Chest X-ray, PA view. Patient: 40 years old, sex F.
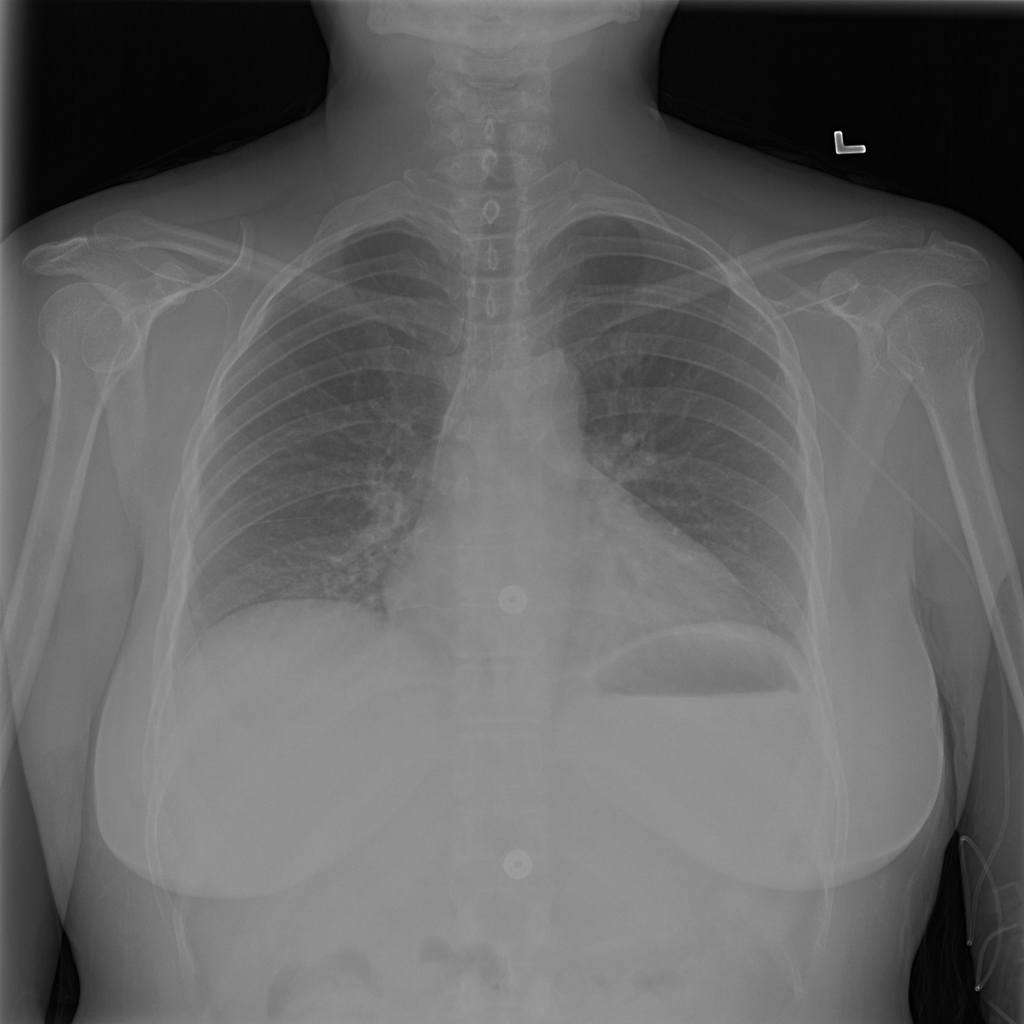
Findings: No Finding